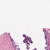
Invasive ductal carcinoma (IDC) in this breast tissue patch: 0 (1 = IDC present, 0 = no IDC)